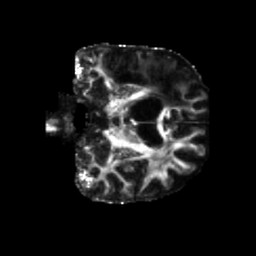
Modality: FA
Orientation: coronal
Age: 52
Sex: male
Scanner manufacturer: siemens
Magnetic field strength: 3 T
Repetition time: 5.25 s
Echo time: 0.08 s